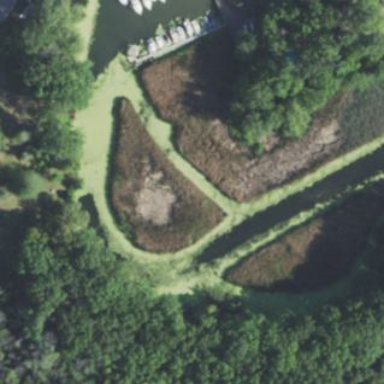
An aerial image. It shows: Marshy wetland area.